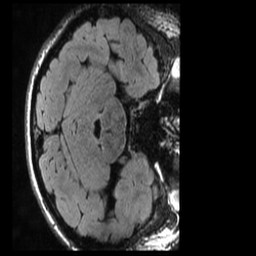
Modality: T1w
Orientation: axial
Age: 25
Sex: female